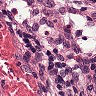
Metastatic tissue present: no